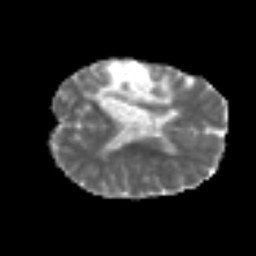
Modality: MD
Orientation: axial
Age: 44
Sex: female
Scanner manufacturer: siemens
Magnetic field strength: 3 T
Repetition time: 6.1 s
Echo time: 0.101 s